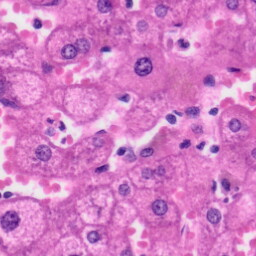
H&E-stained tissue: Liver